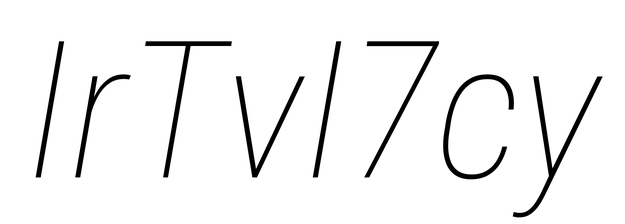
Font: Roboto-Italic_Condensed_Thin_Italic